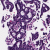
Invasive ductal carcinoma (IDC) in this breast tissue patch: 0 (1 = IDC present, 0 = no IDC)